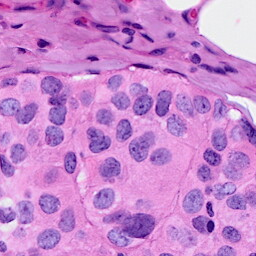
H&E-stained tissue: Breast